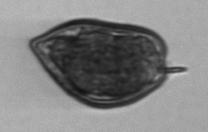
Label: Prorocentrum_micans